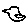
Label: bird